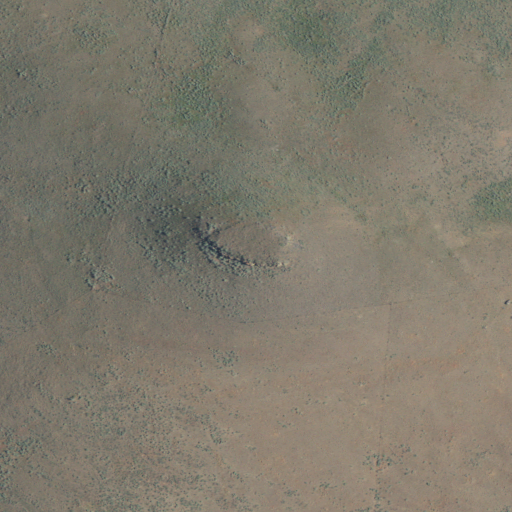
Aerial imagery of mountain in Oregon named Weberg Butte containing shrub and grassland